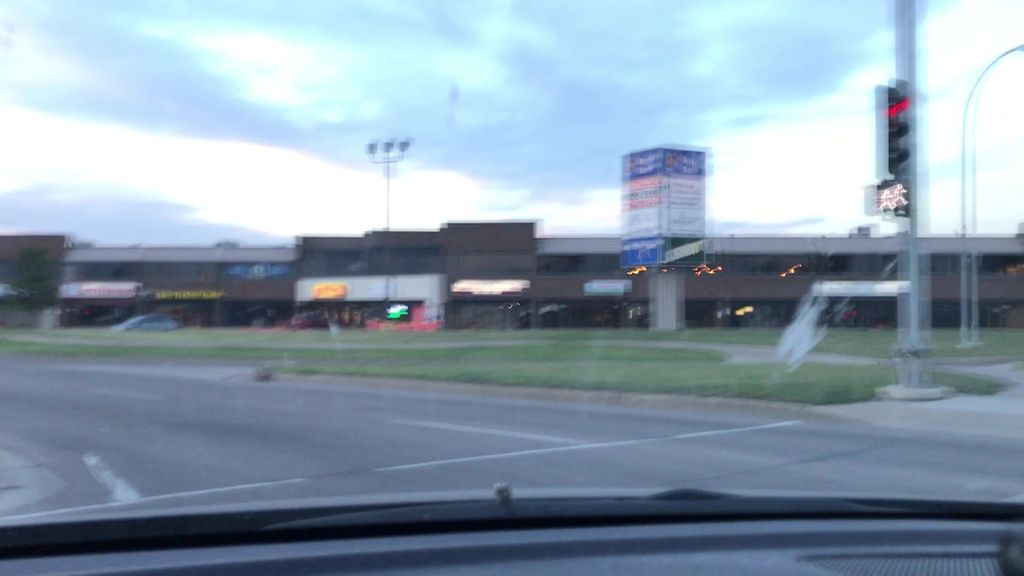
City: edmonton